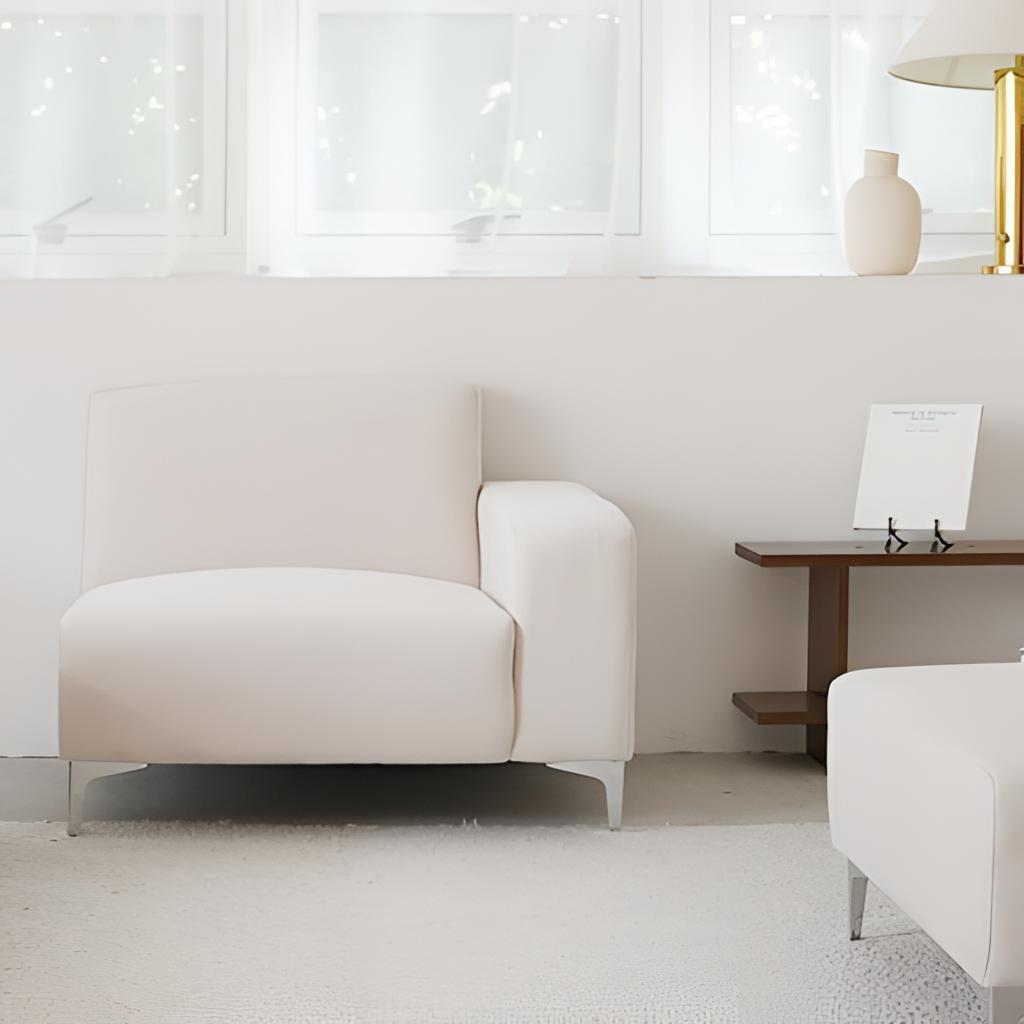
white fabric armchair, living room, white fabric flooring, with solid pattern, modern, white fabric wallpaper, with solid pattern